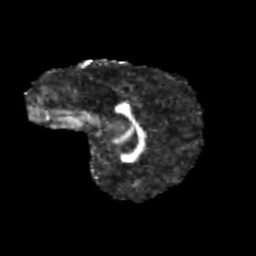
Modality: FA
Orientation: sagittal
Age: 11
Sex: female
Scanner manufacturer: siemens
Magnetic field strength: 3 T
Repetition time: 3.8 s
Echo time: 0.07 s